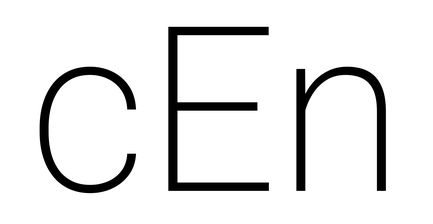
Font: Roboto_ExtraLight